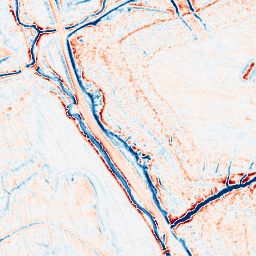
Category: edge_preserving
Decomposition family: anisotropic_diffusion
Decomposition parameters: iterations: 50
kappa: 100
gamma: 0.05
Upsampling method: sinc_blackman
Upsampling parameters: scale: 2
kernel_size: 8
Upsampling scale: 2